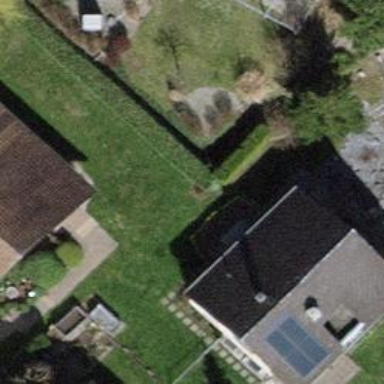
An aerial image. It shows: Detached building with gabled roof.